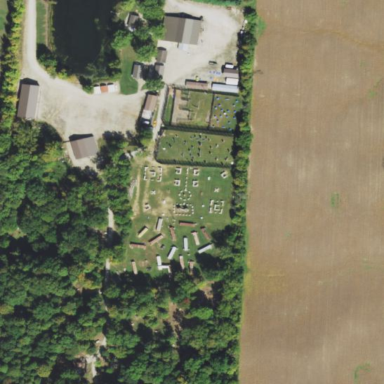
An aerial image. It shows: Sports center dedicated to paintball on leisure land.